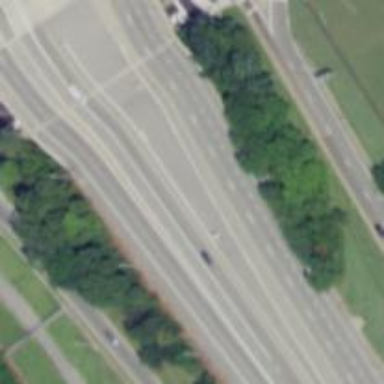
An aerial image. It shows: Asphalt motorway.